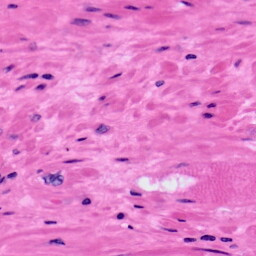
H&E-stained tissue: Prostate